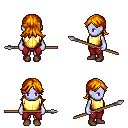
a pixel art fantasy rpg character, female body template, dark elf, purple skin, gold chest armor, red pants, dark blonde loose hair, brown shoes, spear, four views (front, back, left, right), 2x2 character sprite sheet, small pixel art, hard edges, no anti-aliasing